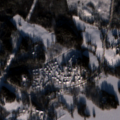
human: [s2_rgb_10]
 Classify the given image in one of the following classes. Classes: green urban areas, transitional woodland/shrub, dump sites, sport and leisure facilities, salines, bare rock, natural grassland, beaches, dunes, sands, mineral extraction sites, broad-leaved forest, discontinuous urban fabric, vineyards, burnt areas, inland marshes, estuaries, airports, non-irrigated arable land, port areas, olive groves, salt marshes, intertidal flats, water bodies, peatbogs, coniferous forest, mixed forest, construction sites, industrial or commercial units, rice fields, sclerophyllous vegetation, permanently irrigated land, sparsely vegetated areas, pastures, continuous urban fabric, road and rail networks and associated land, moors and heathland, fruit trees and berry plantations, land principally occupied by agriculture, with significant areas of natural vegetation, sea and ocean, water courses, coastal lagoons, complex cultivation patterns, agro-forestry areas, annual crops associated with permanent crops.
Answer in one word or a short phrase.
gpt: discontinuous urban fabric, mixed forest, transitional woodland/shrub, water bodies